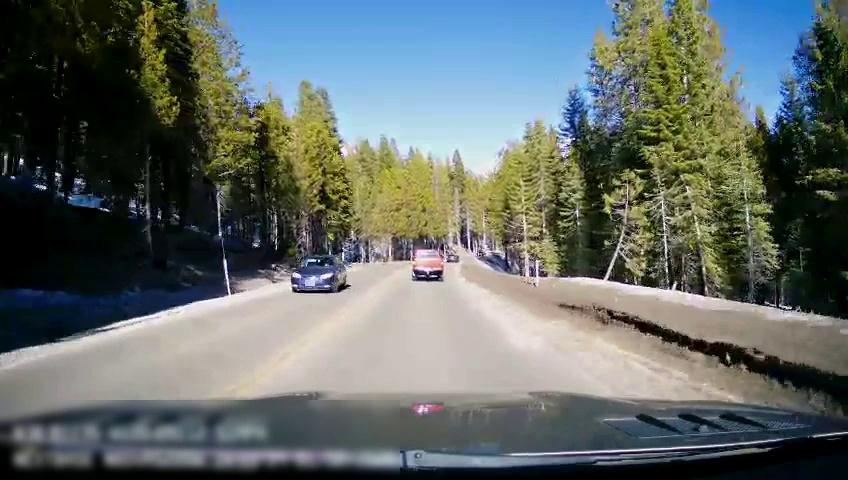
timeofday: Day
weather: Sunny
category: Drivable Space
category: Vehicles | Car
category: Vehicles | Car
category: Vehicles | Truck